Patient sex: M
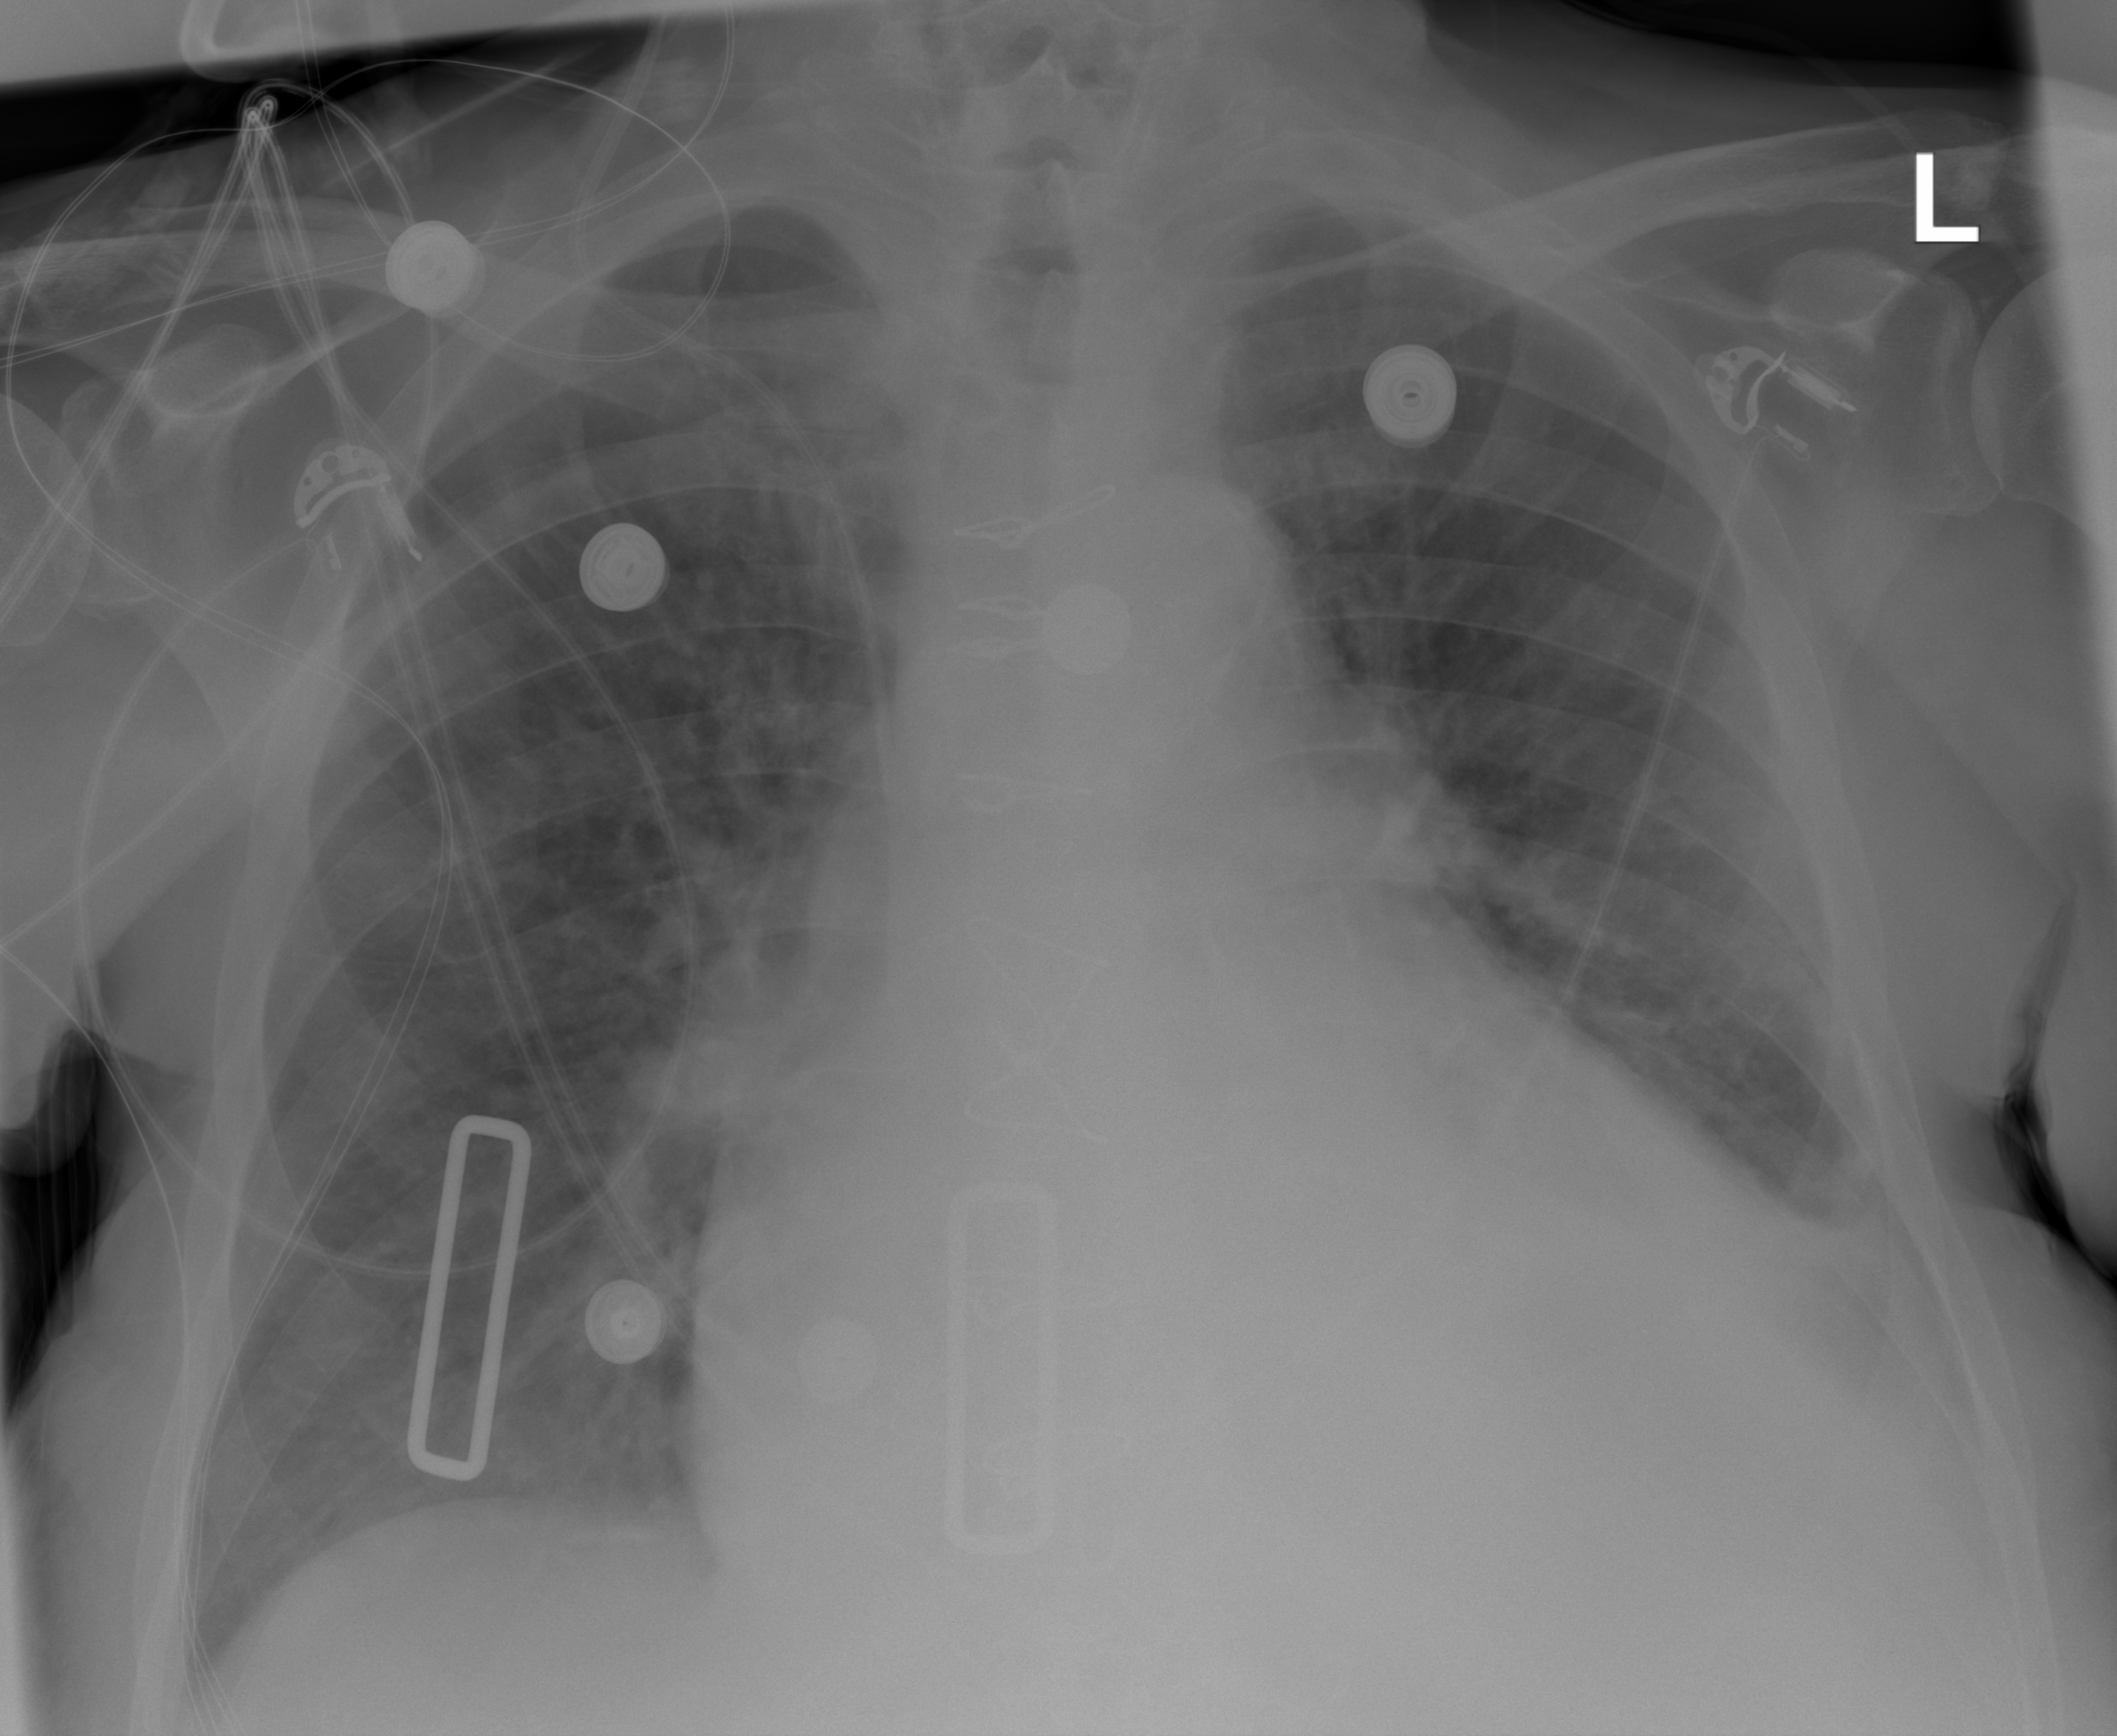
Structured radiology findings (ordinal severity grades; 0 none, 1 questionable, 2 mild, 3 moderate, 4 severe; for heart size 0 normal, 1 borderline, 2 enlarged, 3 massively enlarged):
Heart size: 3
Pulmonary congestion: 1
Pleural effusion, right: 0
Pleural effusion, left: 2
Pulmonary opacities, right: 0
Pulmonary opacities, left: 0
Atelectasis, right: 3
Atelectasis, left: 3